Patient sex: M
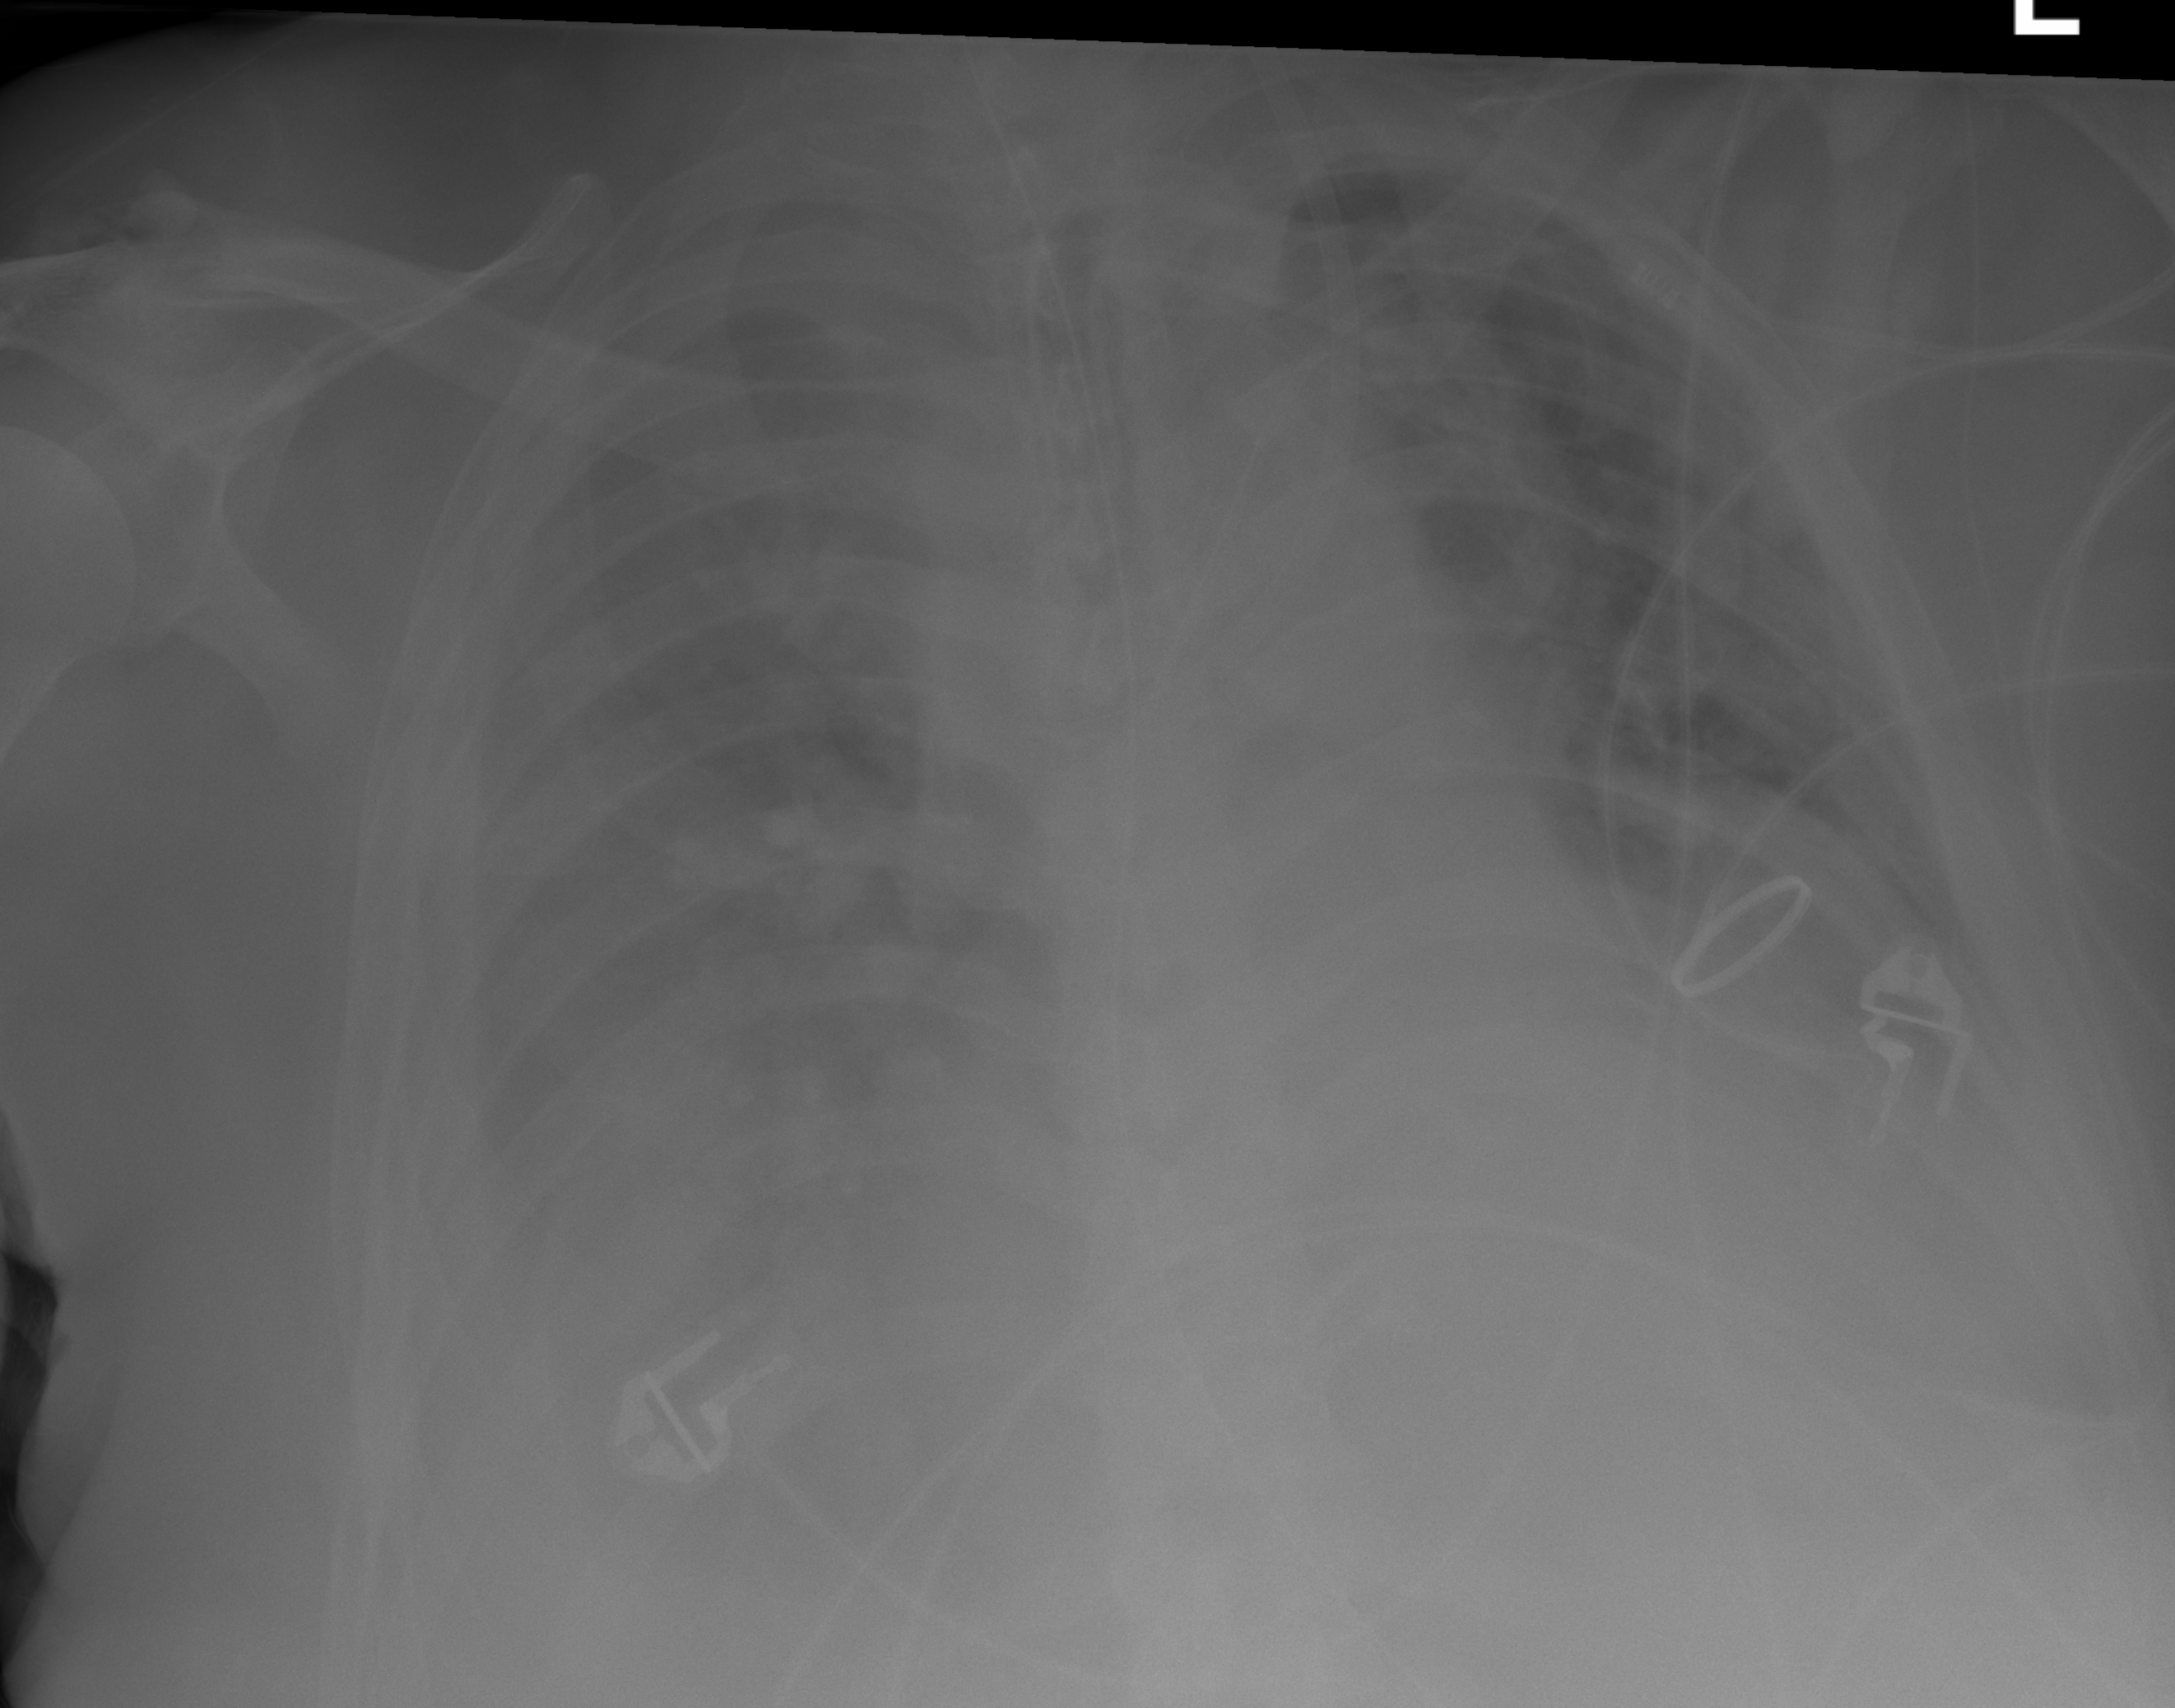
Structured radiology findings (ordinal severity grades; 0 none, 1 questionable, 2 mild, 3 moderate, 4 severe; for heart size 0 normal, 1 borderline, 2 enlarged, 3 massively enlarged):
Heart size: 2
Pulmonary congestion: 3
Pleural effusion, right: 3
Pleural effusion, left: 3
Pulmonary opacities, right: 2
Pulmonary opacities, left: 2
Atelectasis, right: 3
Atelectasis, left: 3